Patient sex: M
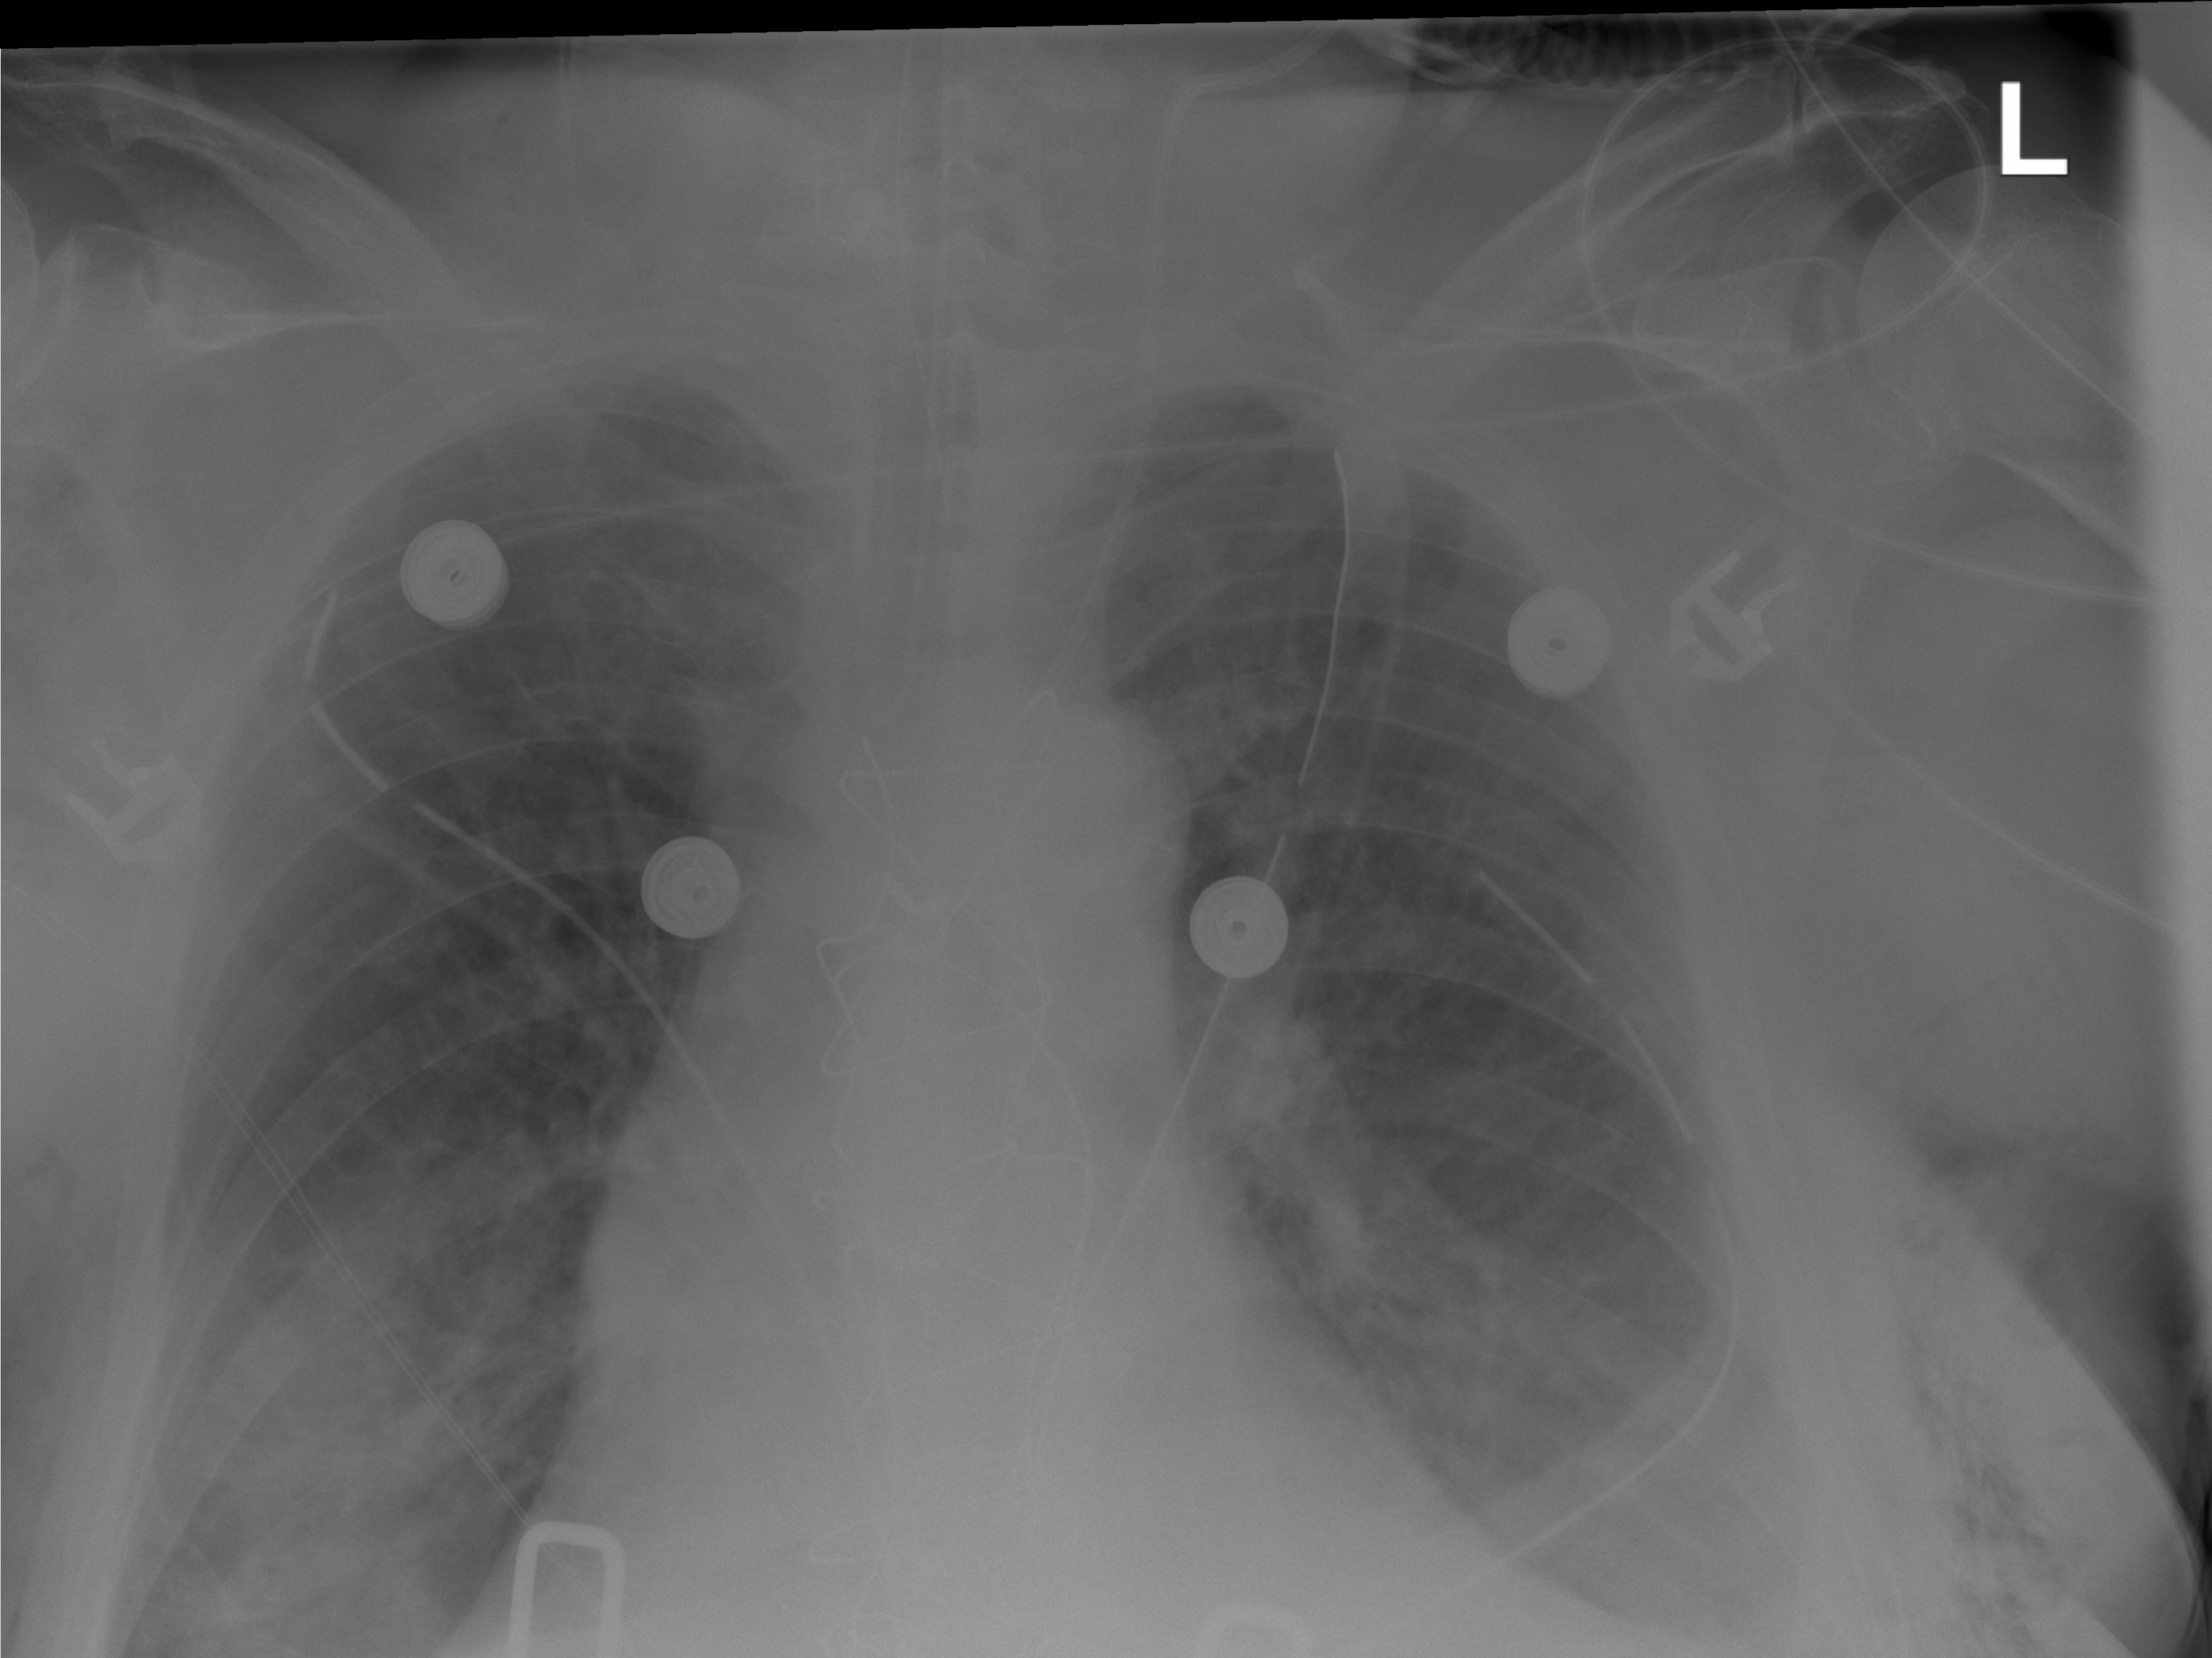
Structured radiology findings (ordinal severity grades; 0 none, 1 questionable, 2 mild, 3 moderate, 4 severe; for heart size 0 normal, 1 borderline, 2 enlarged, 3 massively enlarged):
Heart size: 2
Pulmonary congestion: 2
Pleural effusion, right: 2
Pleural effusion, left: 2
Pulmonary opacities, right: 3
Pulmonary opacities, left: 2
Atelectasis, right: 2
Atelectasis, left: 2